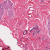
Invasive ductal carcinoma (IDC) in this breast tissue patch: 0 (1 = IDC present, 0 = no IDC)